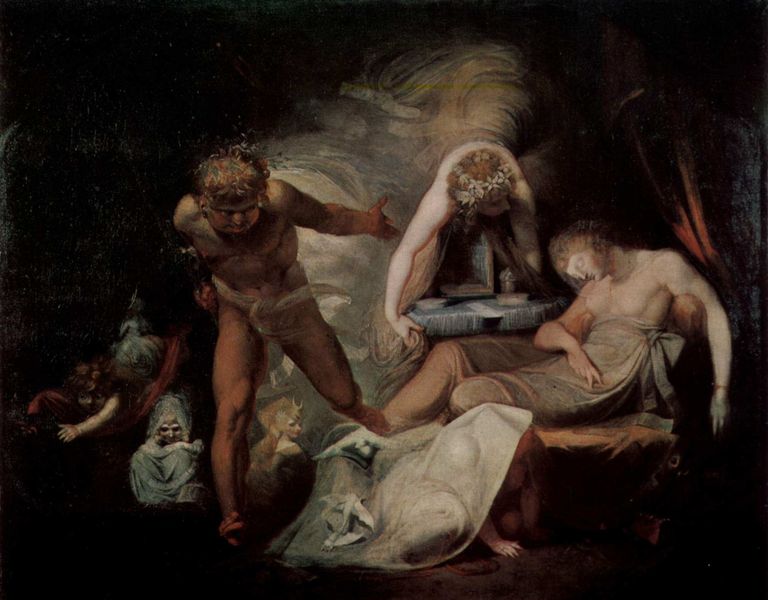
Titel: Belindas Traum
Künstler: Johann Heinrich Füssli
Standort: Vancouver
Institution: Art Gallery
Schlagwörter: akt, blau, dunkel, gemälde, hand, haut, kopf, körper, lendenschurz, mann, nackt, schatten, schlaf, weiß, wolken, frauen, menschen, mädchen, sitzen, blumen, braun, brust, busen, fenster, frankreich, frau, grau, haar, hell, hintergrund, licht, männer, nacht, schwarz, stuhl, szene, tisch, zimmer, blüte, blüten, rot, schleier, tuch, wolke, beige, malerei, schleife, symbolismus, alt, blond, gesichter, jung, arm, arme, blass, dienerin, falten, geschichte, tablett, taube, tod, tot, rückenlehne, vorhang, öl, wind, rauch, gewand, haare, sessel, kind, klassizismus, renaissance, schön, kinder, engel, putto, bewegen, brüste, sofa, armlehne, liegen, schlafen, schlafend, düster, laufen, nebel, bank, figuren, angst, querformat, verkleidung, muskeln, bett, schlafzimmer, gesenkt, halbakt, junge, liegend, oberkörper, geneigt, flucht, versteckt, bücken, krank, lendentuch, bedeckt, flug, kauernd, torso, traum, halbmond, schweiz, fliegend, lauf, hässlich, leinwand, kranz, mythologie, tischplatte, freud, gestalten, armband, armreif, jüngling, albtraum, alptraum, muskel, teufel, bacchus, satyr, mystisch, fabel, faun, heben, wesen, blumenkranz, männchen, versteck, querrechteckig, erinnerung, elfen, schwebend, drama, fantasie, ungeheuer, feen, seele, männerakt, elfe, diana, grotesk, stürzen, symbole, geist, geister, monster, alp, ligen, erzählung, gespenster, kobold, gaben, füssli, rätselhaft, cherubim, puck, sommernachtstraum, titania, traumwesen, äther, traumdeutung, story, haur, trauma, bedrohling, heinrich füßli, bnebel, couche, ableben